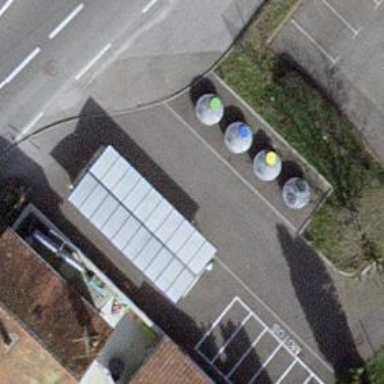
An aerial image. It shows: Bicycle parking area.